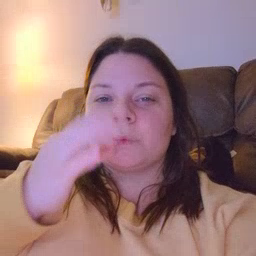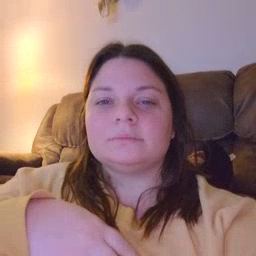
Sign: food